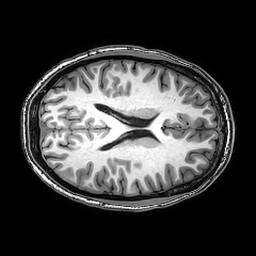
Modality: T1w
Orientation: axial
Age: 23
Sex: male
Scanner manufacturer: philips
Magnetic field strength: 3 T
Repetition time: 0.008218 s
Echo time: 0.00378 s